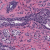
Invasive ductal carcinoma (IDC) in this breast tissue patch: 0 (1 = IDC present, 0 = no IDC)